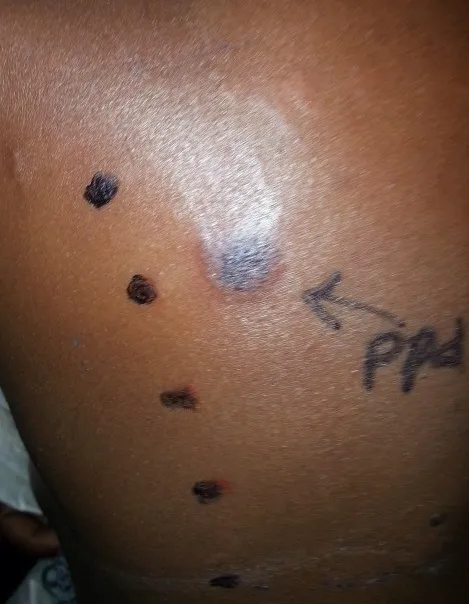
Standard patch test showing a positive reaction to PPD.
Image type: medical_photograph (other_medical_photograph)